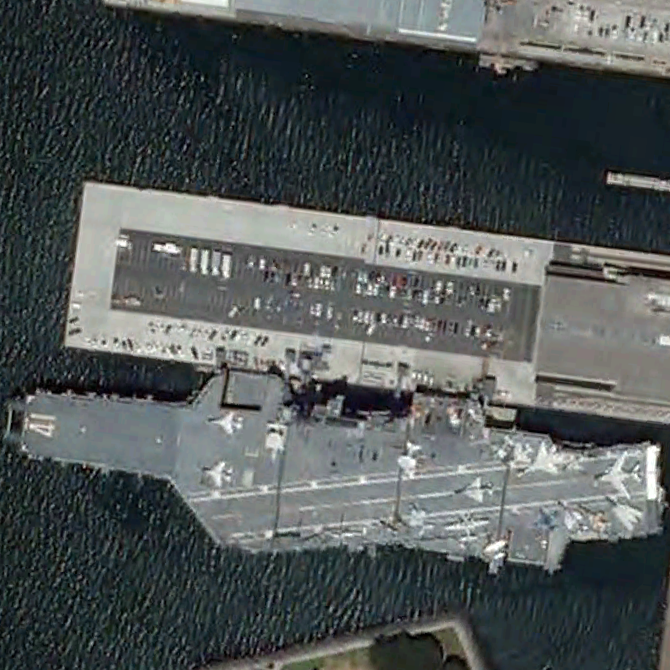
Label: aircraft_carrier